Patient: sex F, age 46
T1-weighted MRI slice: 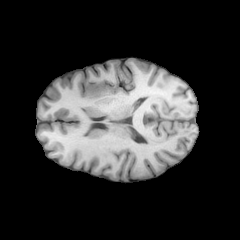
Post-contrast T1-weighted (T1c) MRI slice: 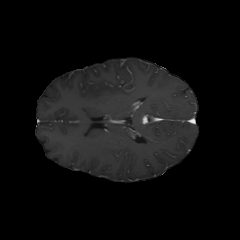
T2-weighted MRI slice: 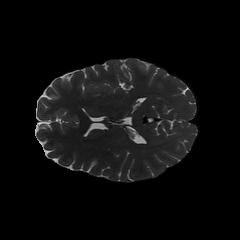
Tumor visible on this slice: yes
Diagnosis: Astrocytoma, IDH-mutant
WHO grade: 2